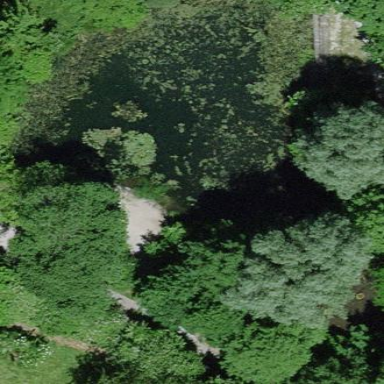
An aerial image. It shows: Serene pond surrounded by nature.